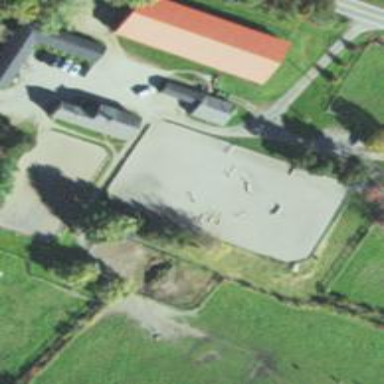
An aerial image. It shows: Leisure land designated for horse riding.